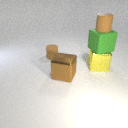
large green rubber cube below small brown rubber cylinder